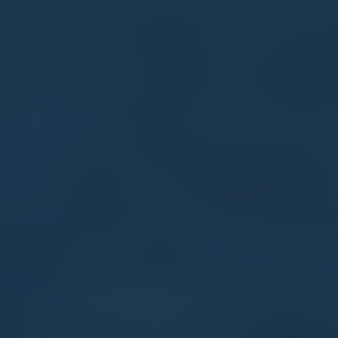
Label: other